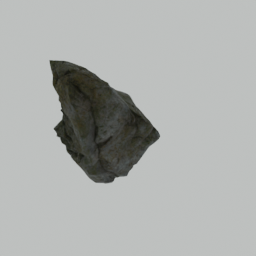
Label: nature